Question: I'm new to powerpoint vba programming. I'm struck with a problem, i have a macro script which basically takes the path to the folder where my images are there and it then places one image per slide.
Now i want the macro script to prompt the user whether to place 4 or 6 or 8 images in a slide. the output which i'm expecting is below:

i know that this can be done by "Insert photoalbum" but the problem is it has only option for four images per slide. So that is the reason i'm writing a macro.
this is the code which i used:
'''
Sub CreatePictureSlideshow()
Dim presentation
Dim layout
Dim slide
Dim FSO
Dim folder
Dim file
Dim folderName
' Set this to point at the folder you wish to import JPGs from
' Note: make sure this ends with a backslash \
folderName = "C:\Users\hamanda\Desktop\B2_images\"
' Delete all slides and setup variables
Set presentation = Application.ActivePresentation
If presentation.Slides.Count > 0 Then
presentation.Slides.Range.Delete
End If
Set layout = Application.ActivePresentation.SlideMaster.CustomLayouts(1)
Set FSO = CreateObject("Scripting.FileSystemObject")
' Retrieve the folder's file listing and process each file
Set folder = FSO.GetFolder(folderName)
For Each file In folder.Files
' Filter to only process JPG images
If LCase(Mid(file.Name, Len(file.Name) - 3, 4)) = ".png" Then
' Create the new slide and delete any pre-existing contents
Set slide = presentation.Slides.AddSlide(presentation.Slides.Count + 1, layout)
While slide.Shapes.Count > 0
slide.Shapes(1).Delete
Wend
' Add the picture
slide.Shapes.AddPicture folderName + file.Name, False, True, 10, 10
' Optional: create a textbox with the filename on the slide for reference
' Dim textBox
' Set textBox = slide.Shapes.AddTextbox(msoTextOrientationHorizontal, 10, 10, 200, 200)
' textBox.TextFrame.TextRange.Text = file.Name
End If
Next
End Sub
'''
So now how can i modify this for inserting 4 or 6 or 8 images in a slide help me with this
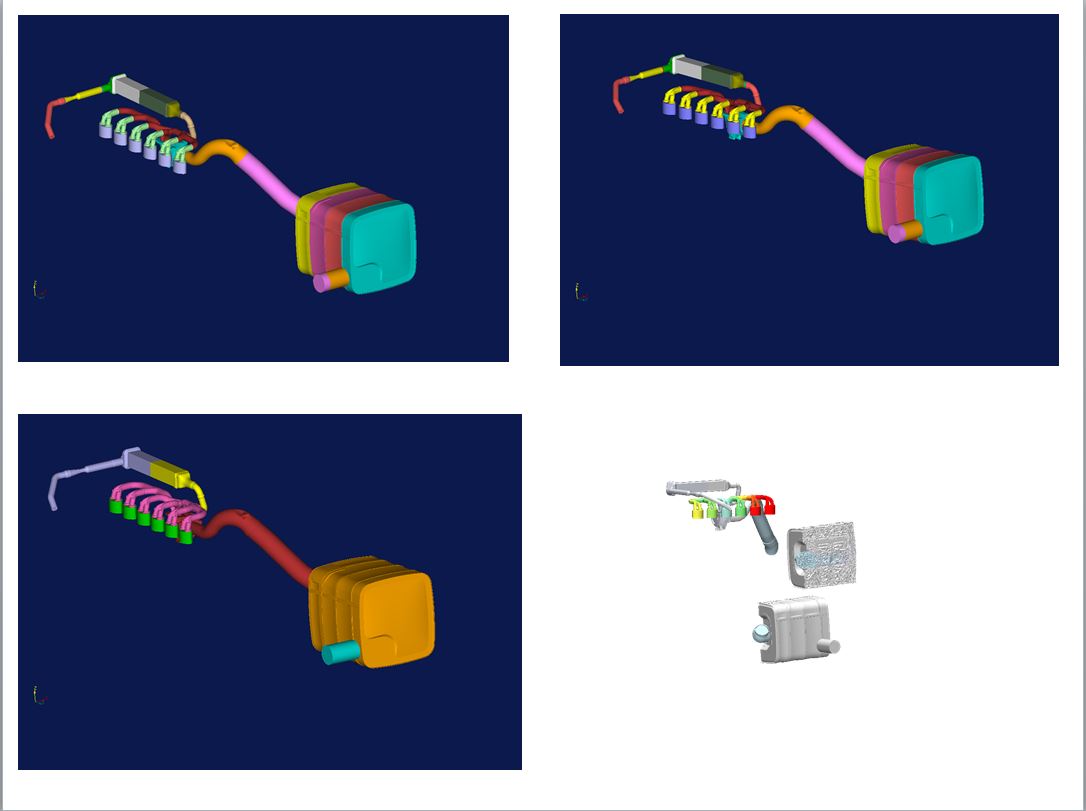
Answer: Funtion <URL>
And properties of shape like Left,Top,Height,Width will help you to get solution for your problem.
see the comments in the code for better understanding :). Let me know if you need further help .
Below code will insert four images in single slide.. if you look to insert more images then you have to insert elseif and Modvalue
'''
Sub CreatePictureSlideshow()
Dim presentation
Dim layout
Dim slide
Dim FSO
Dim folder
Dim file
Dim folderName
Dim i As Integer
'Change the folder as per your needs
folderName = "C:\Temp\C"
i = 1
Set presentation = Application.ActivePresentation
If presentation.Slides.Count > 0 Then
presentation.Slides.Range.Delete
End If
Set layout = Application.ActivePresentation.SlideMaster.CustomLayouts(1)
Set FSO = CreateObject("Scripting.FileSystemObject")
Set folder = FSO.GetFolder(folderName)
' loop though each image in the folder
For Each file In folder.Files
If LCase(Mid(file.Name, Len(file.Name) - 3, 4)) = ".jpg" Then
If i Mod 4 = 1 Then
' For 1,5,9 .... images
Set slide = presentation.Slides.AddSlide(presentation.Slides.Count + 1, layout)
While slide.Shapes.Count > 0
slide.Shapes(1).Delete
Wend
Set img = slide.Shapes.AddPicture(folderName + file.Name, False, True, 200, 200)
With img
.Left = 0
.Top = 0
.Height = 300
.Width = 300
End With
ElseIf i Mod 4 = 2 Then
' For 2,6,10 .... images
Set img = slide.Shapes.AddPicture(folderName + file.Name, False, True, 200, 200)
With img
.Left = 301
.Top = 0
.Height = 300
.Width = 300
End With
ElseIf i Mod 4 = 3 Then
' For 3,7,11 .... images
Set img = slide.Shapes.AddPicture(folderName + file.Name, False, True, 200, 200)
With img
.Left = 0
.Top = 301
.Height = 250
.Width = 250
End With
Else
' For 4,8,12 .... images
Set img = slide.Shapes.AddPicture(folderName + file.Name, False, True, 200, 200)
With img
.Left = 300
.Top = 301
.Height = 250
.Width = 250
End With
End If
End If
i = i + 1
Next
End Sub
'''